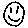
Label: smiley face